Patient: sex M, age 47
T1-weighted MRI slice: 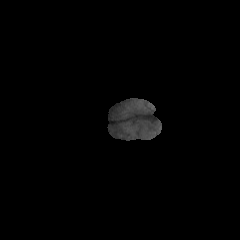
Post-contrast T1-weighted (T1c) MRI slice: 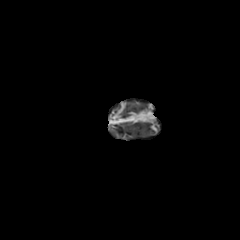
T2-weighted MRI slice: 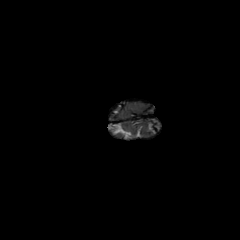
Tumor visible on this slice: no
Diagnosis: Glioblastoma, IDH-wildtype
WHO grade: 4